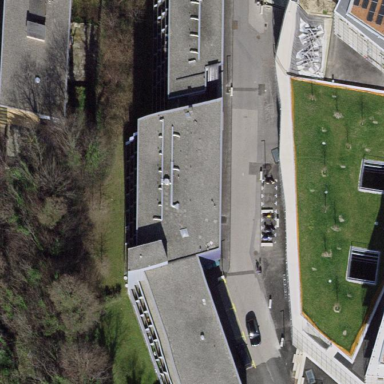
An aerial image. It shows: Dormitory building.